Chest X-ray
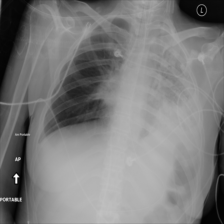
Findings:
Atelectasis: negative
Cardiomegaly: negative
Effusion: positive
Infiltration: negative
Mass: negative
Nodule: negative
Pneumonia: negative
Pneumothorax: negative
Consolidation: negative
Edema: negative
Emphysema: negative
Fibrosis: negative
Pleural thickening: negative
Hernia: negative